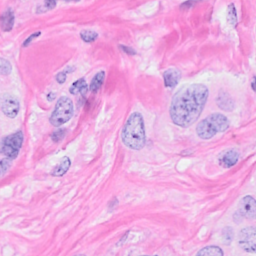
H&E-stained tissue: Breast